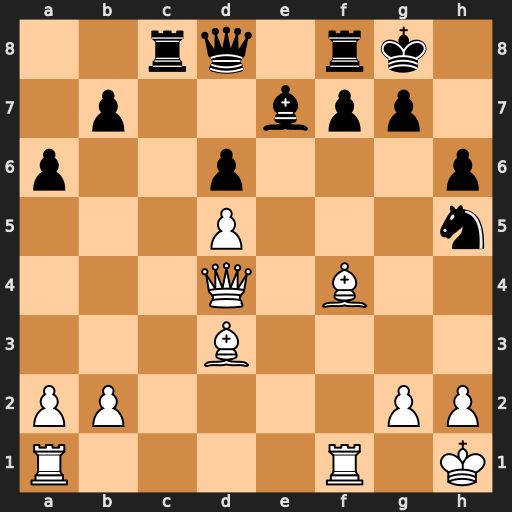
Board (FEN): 2rq1rk1/1p2bpp1/p2p3p/3P3n/3Q1B2/3B4/PP4PP/R4R1K
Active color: w
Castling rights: -
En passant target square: -
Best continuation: Bxh6 gxh6 Qe4 f5 Rxf5